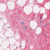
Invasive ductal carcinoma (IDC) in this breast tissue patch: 0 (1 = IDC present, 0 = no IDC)